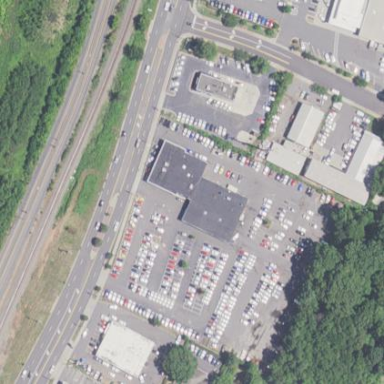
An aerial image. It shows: Car shop building.